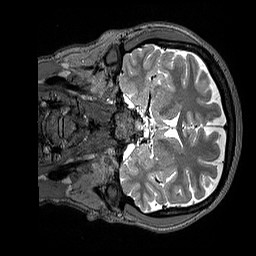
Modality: T2w
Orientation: coronal
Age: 26
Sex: male
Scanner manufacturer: siemens
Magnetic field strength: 3 T
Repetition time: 3.2 s
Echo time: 0.408 s